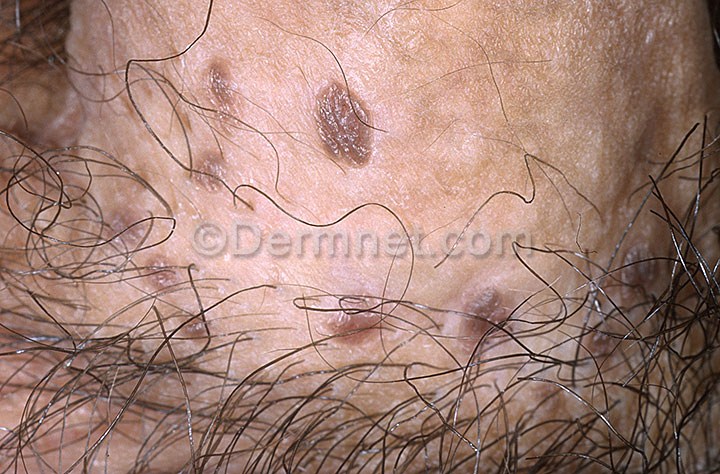
Disease: Herpes HPV and other STDs Photos